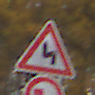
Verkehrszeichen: DoppelkurveZunaechstLinks
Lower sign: UeberholverbotKraftfahrzeuge
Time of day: Midday
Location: Outdoor (Nature)
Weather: Overcast
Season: Autumn
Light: Natural